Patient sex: M
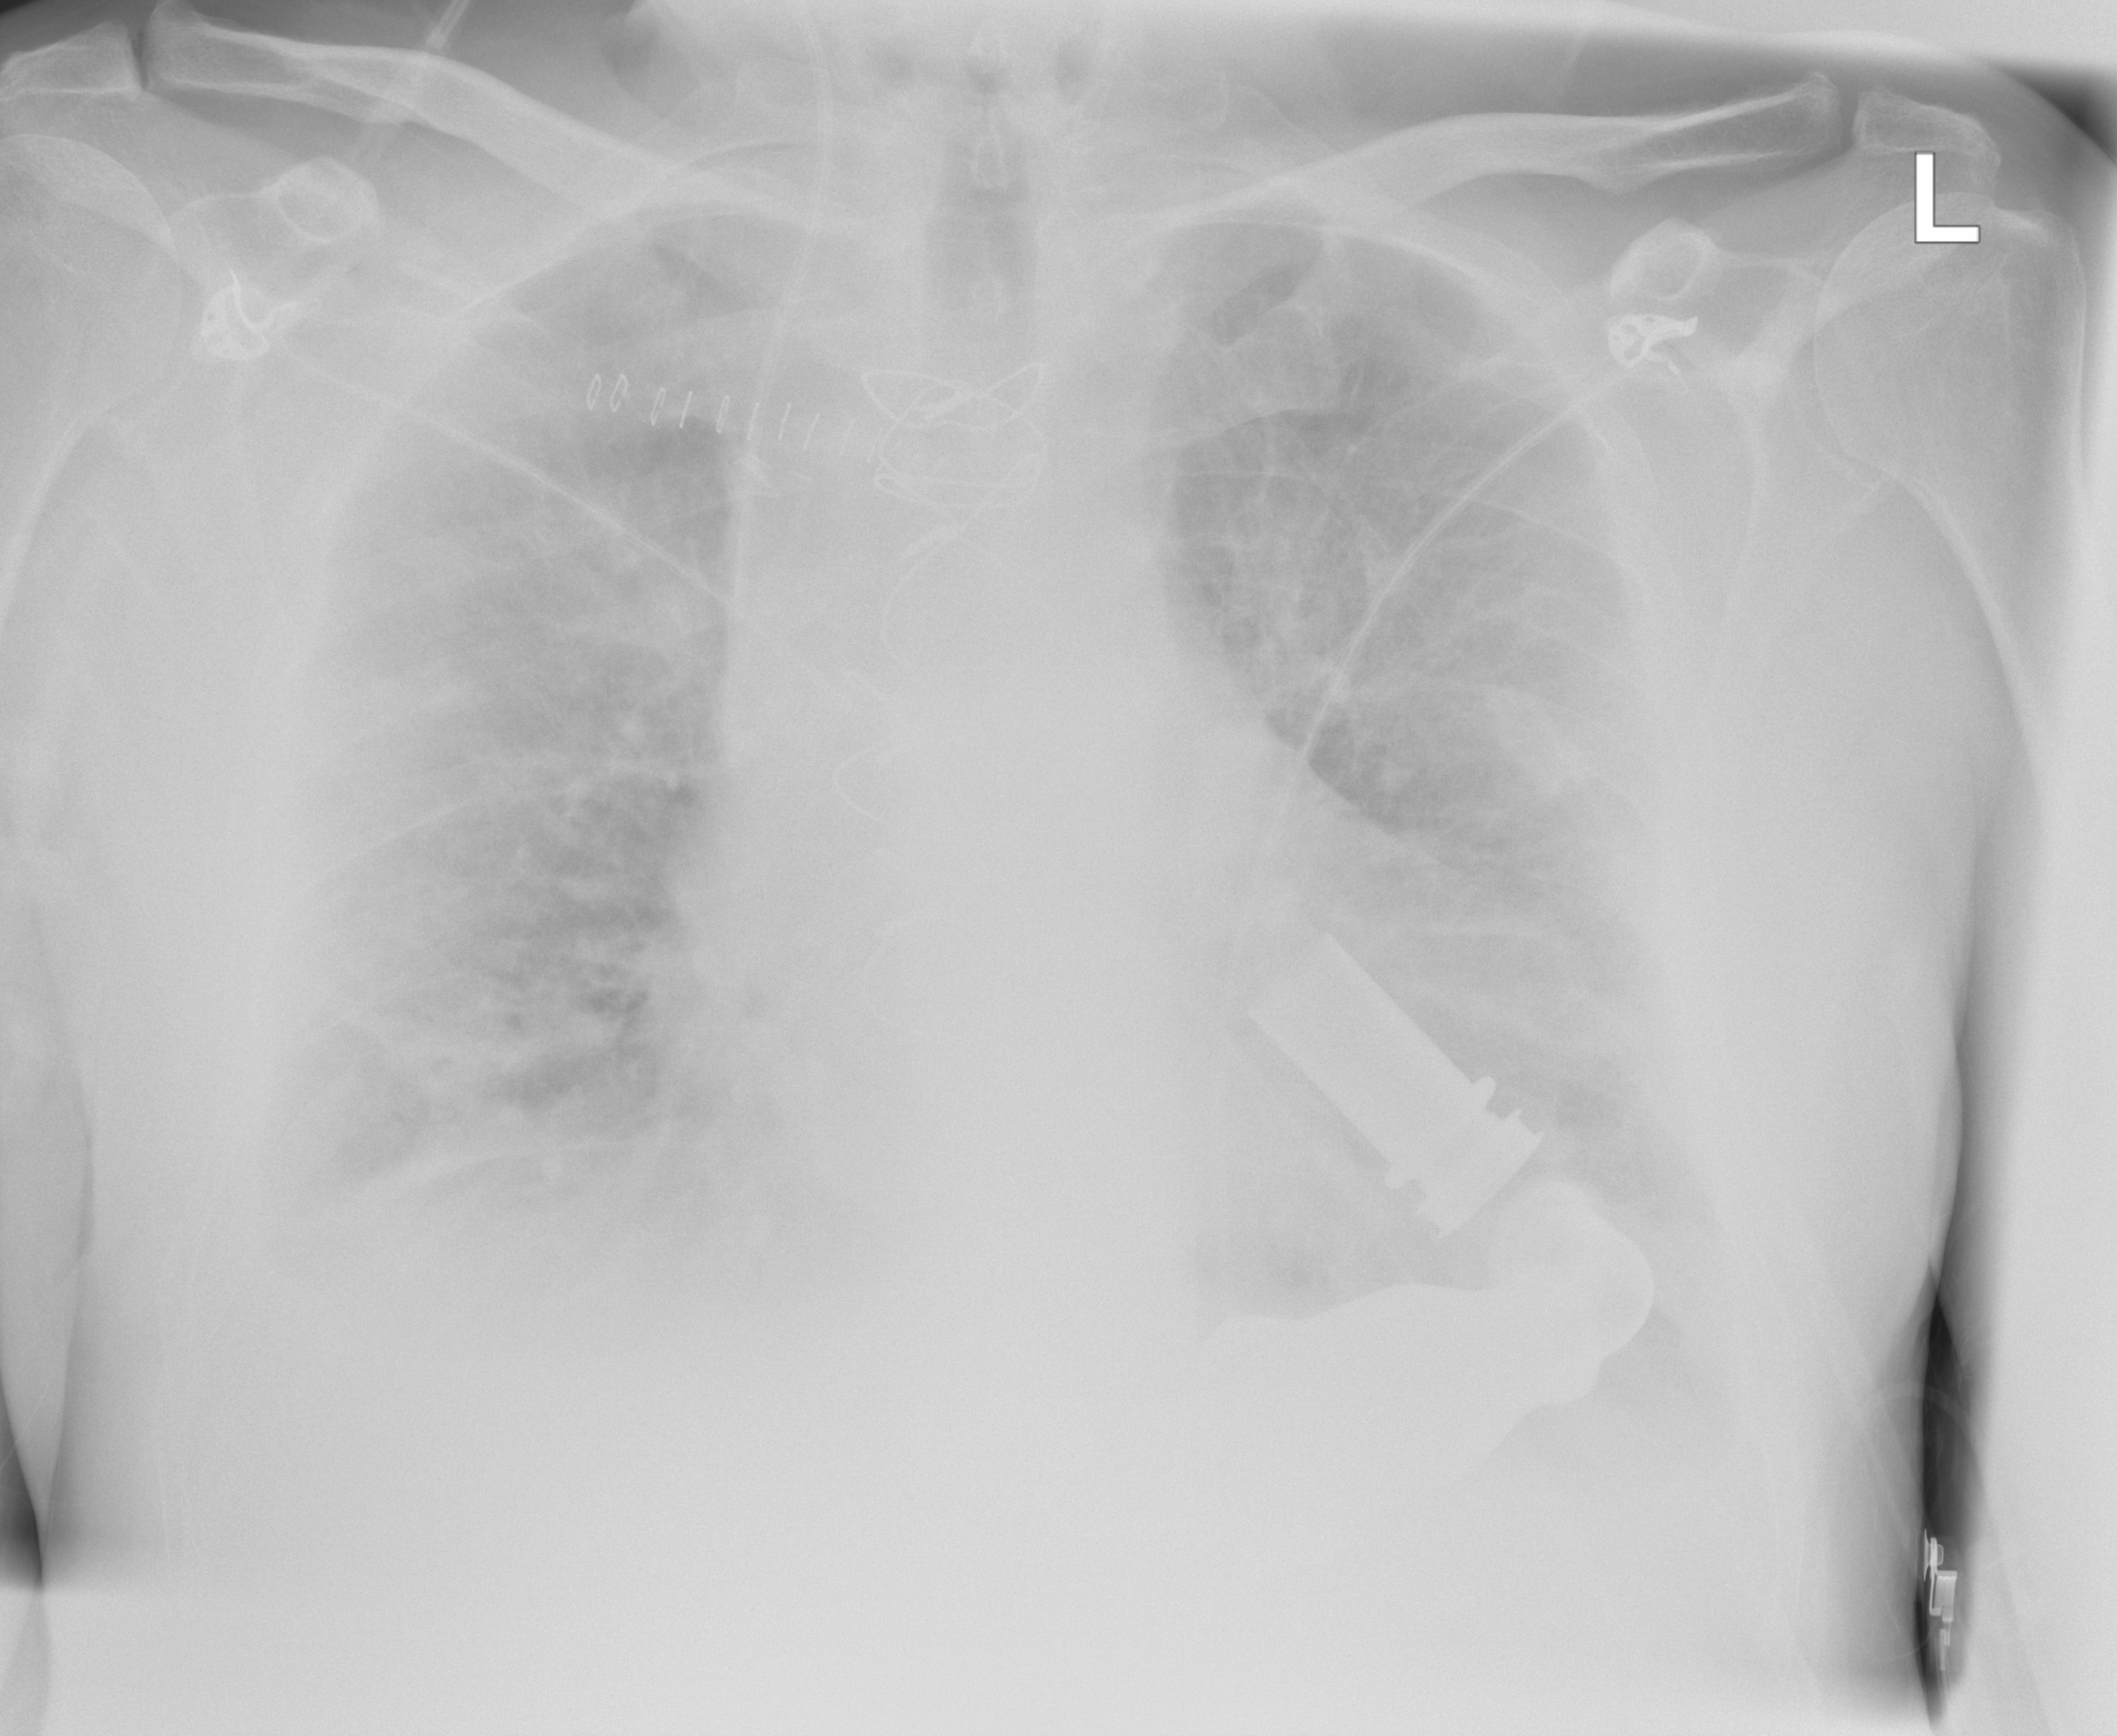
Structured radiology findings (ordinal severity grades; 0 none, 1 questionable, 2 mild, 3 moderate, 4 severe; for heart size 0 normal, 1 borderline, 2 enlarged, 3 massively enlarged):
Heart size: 2
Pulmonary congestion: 3
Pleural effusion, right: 2
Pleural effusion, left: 2
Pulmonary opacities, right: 2
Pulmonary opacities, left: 2
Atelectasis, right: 3
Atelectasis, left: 2